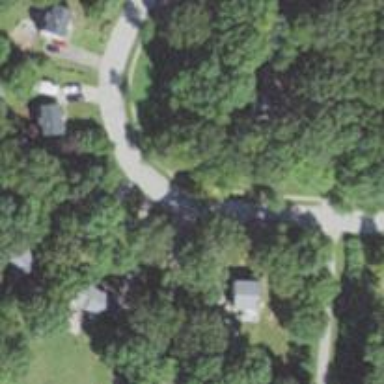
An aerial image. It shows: Residential driveway designated as service road.